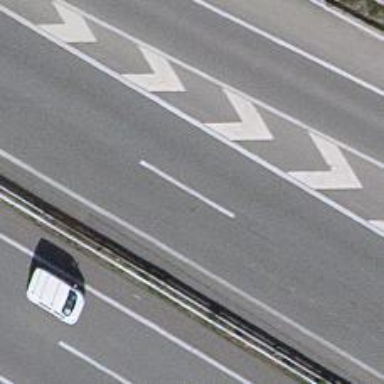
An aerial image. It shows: Motorway.